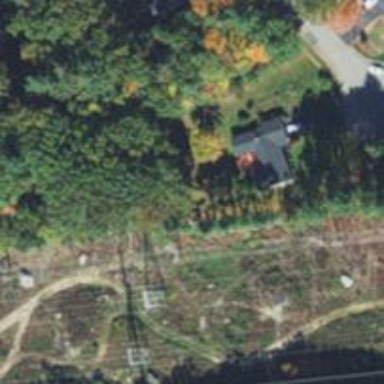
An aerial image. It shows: Power pole.